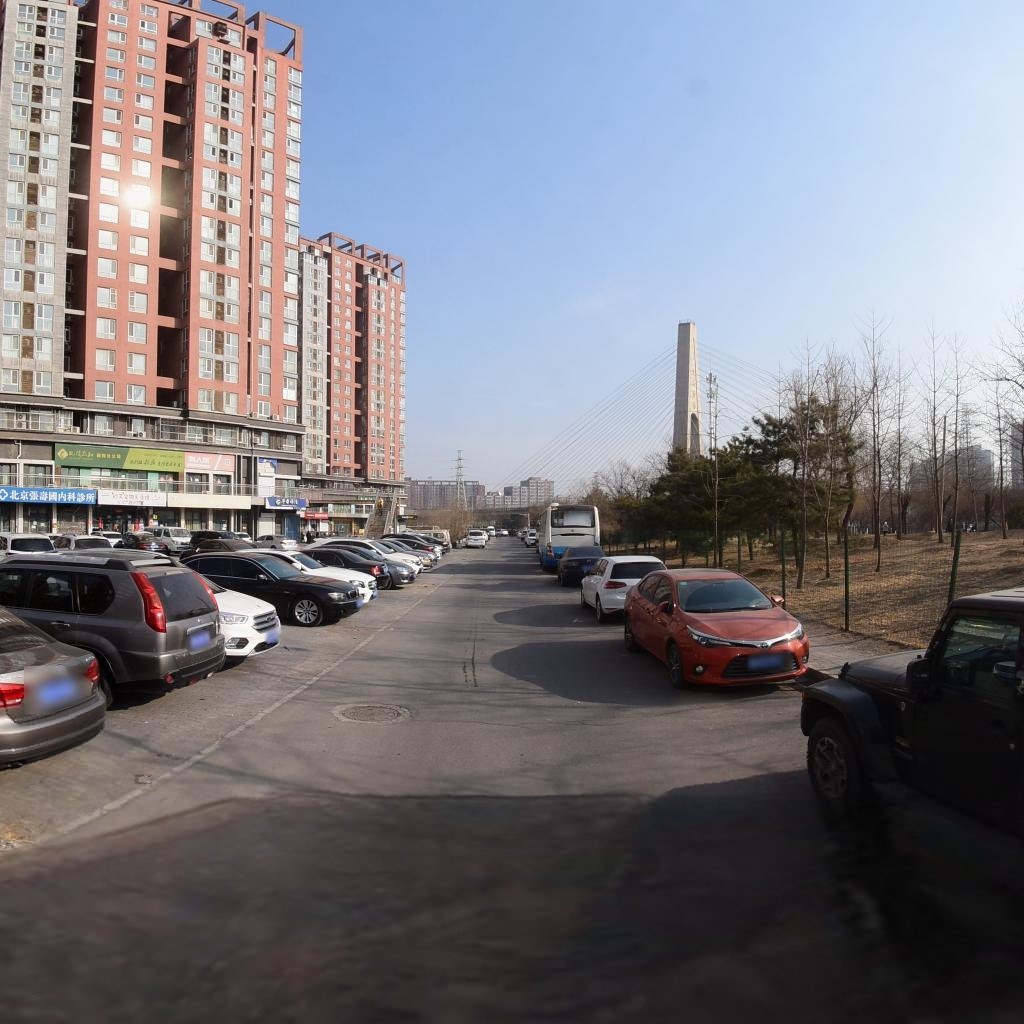
Region: Chaoyang
Road damage annotations: transverse crack, longitudinal crack, manhole cover